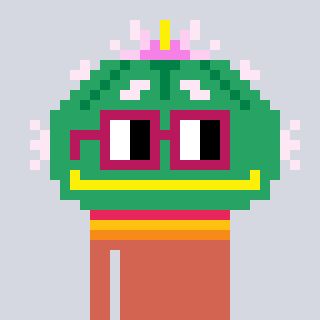
a pixel art character with square dark red glasses, a peyote-shaped head and a peachy-colored body on a cool background